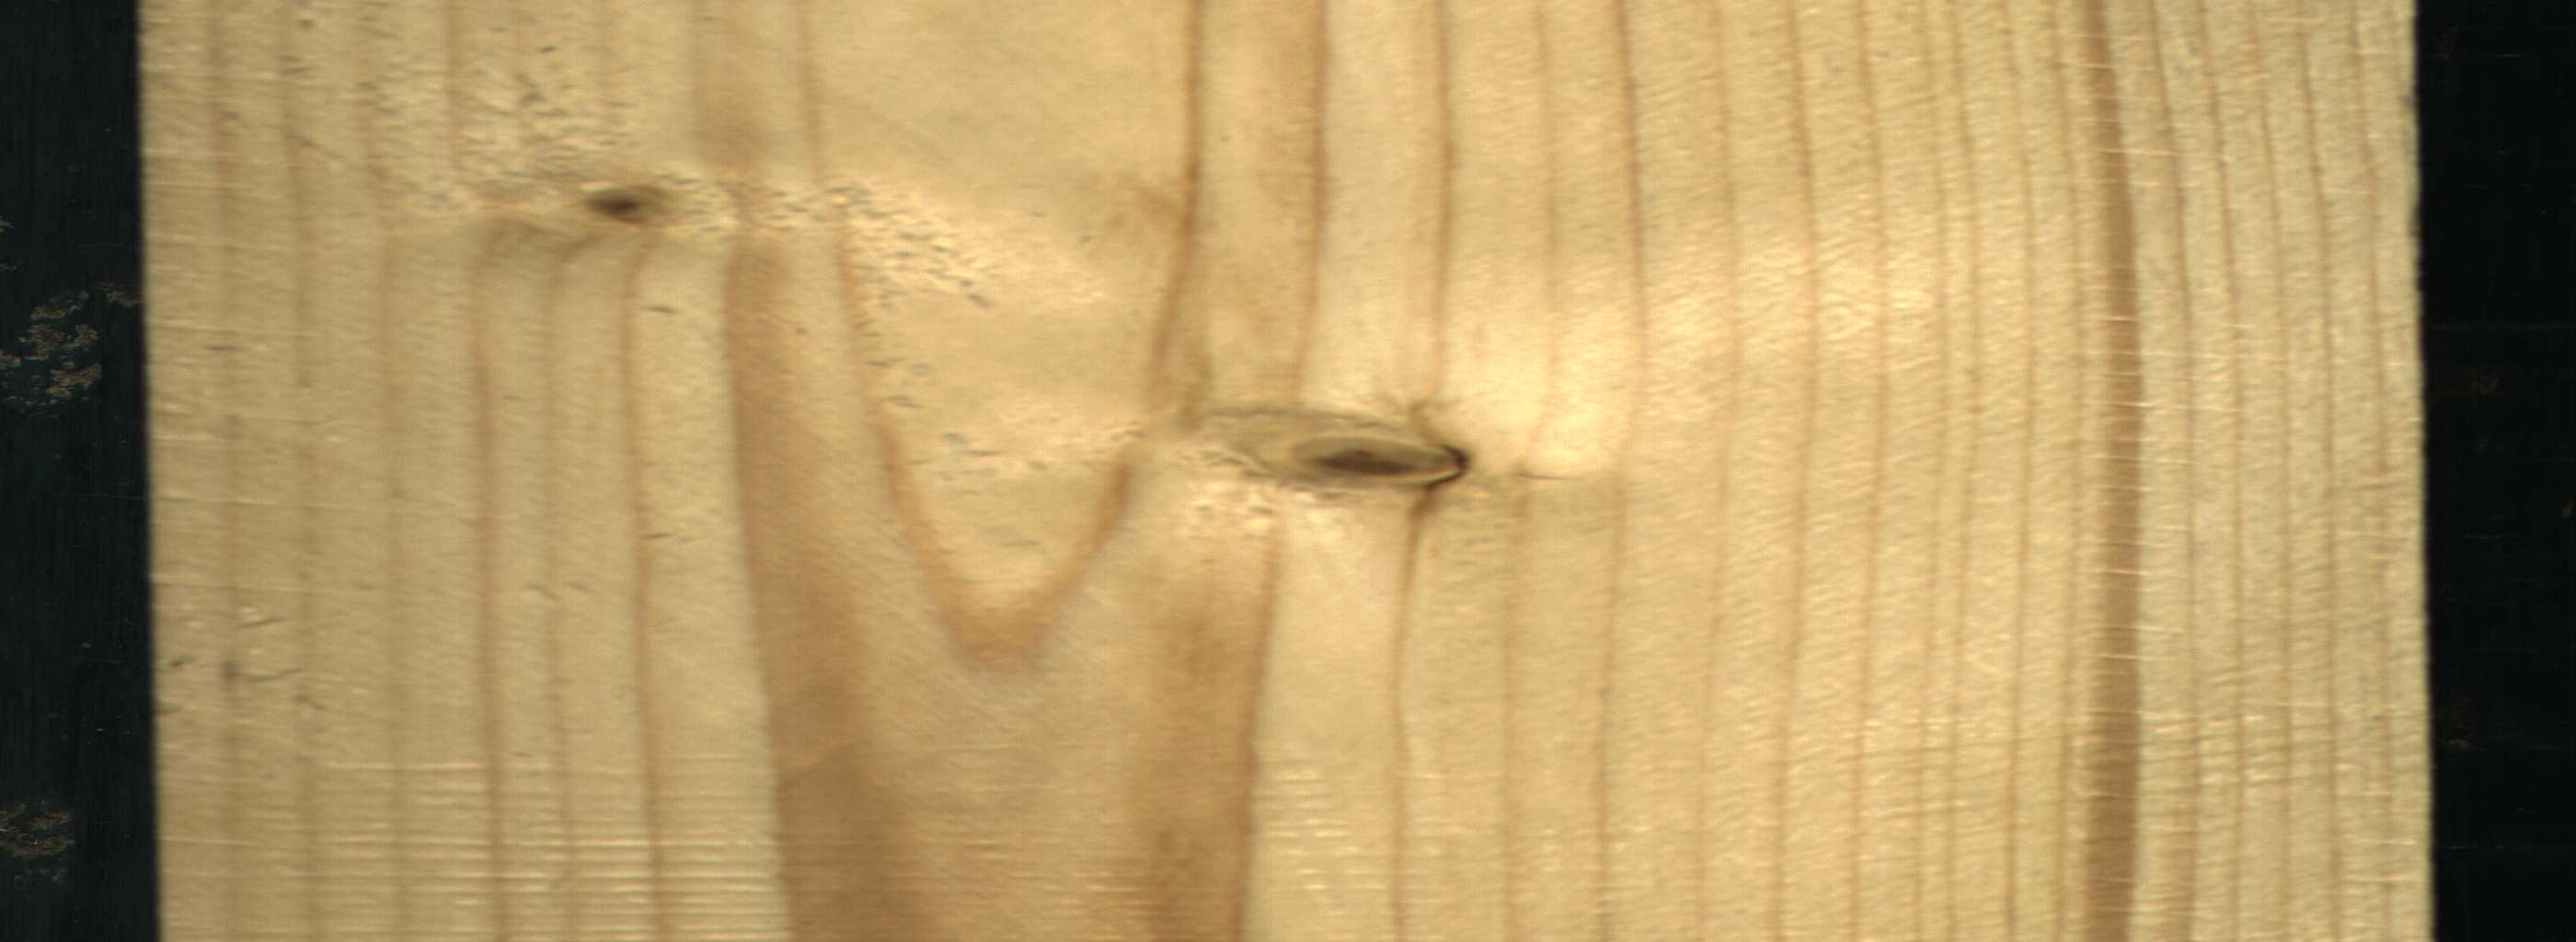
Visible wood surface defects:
Live_Knot
Live_Knot